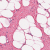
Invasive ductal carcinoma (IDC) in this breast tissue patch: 0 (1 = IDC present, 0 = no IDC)